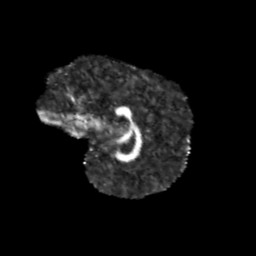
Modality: FA
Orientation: sagittal
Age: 11
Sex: male
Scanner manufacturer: siemens
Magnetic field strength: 3 T
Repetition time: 3.8 s
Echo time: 0.07 s